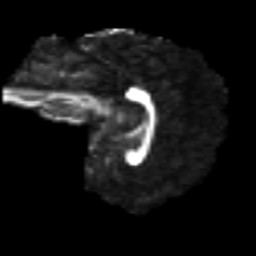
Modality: FA
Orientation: sagittal
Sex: female
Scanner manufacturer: ge
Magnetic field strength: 3 T
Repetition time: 7 s
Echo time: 0.08 s